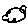
Label: cloud